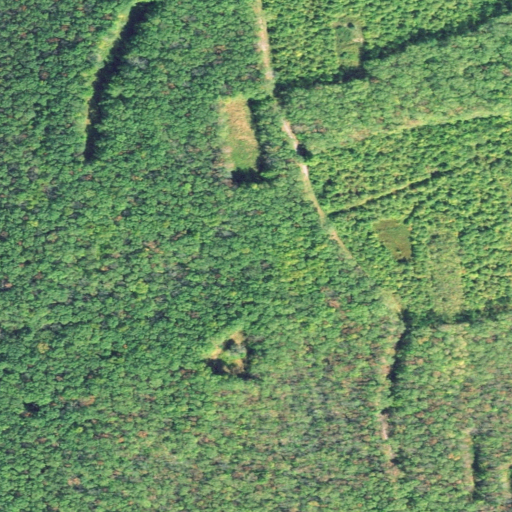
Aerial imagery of mountain in Rhode Island named Benson Mountain containing deciduous forest, evergreen forest, and shrub